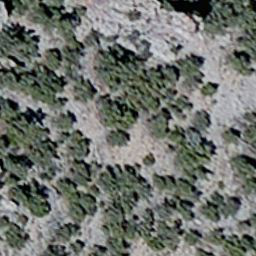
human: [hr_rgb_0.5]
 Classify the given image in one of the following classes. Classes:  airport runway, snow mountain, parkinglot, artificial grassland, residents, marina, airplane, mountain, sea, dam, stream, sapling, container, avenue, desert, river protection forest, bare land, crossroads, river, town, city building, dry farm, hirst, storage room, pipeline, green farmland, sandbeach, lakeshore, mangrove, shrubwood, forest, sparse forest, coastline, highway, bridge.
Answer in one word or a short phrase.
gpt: sparse forest